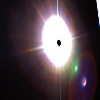
Label: sunburn